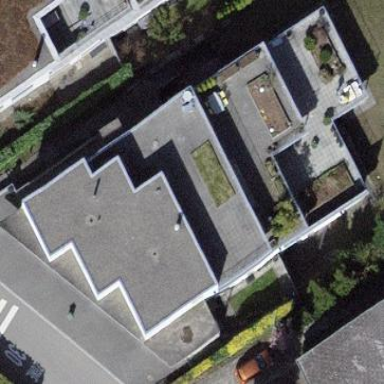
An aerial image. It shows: Residential building.